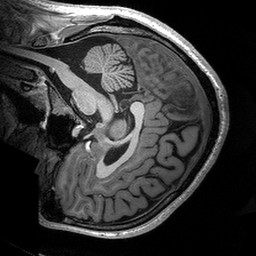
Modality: T1w
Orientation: sagittal
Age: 29
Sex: male
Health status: healthy
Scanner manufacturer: siemens
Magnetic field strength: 3 T
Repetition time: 2.53 s
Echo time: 0.00288 s